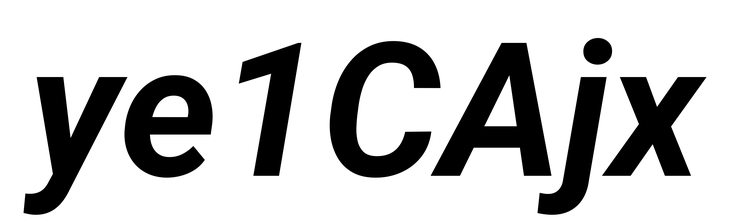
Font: Roboto-Italic_Bold_Italic